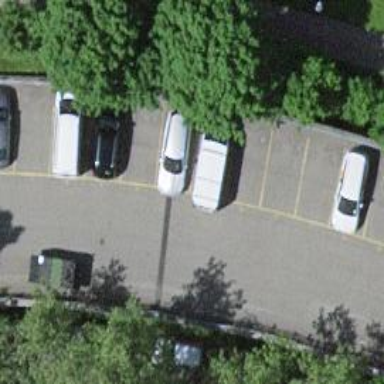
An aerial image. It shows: Paved parking area.